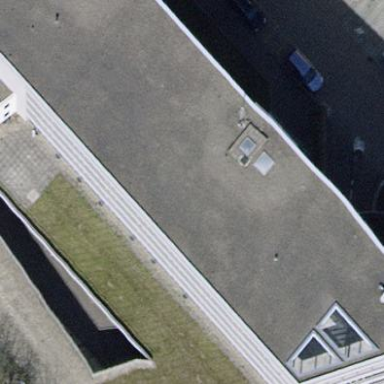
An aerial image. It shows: Office building.